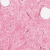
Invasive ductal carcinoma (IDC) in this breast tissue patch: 0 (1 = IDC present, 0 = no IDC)